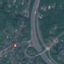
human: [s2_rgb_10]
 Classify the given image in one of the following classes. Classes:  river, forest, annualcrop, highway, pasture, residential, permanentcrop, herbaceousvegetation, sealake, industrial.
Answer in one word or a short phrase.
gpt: Highway